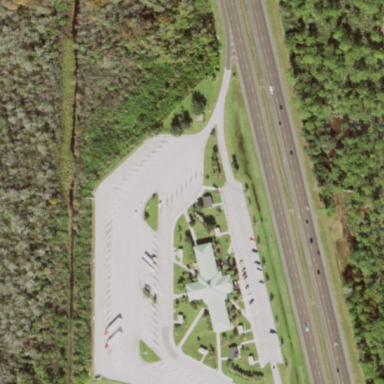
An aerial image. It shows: Rest area on the road.